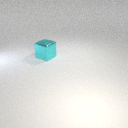
large cyan metal cube